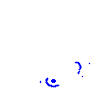
Particle: proton